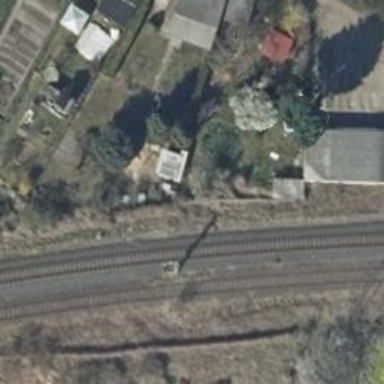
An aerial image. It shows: Railway signal.